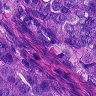
Metastatic tissue present: yes